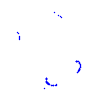
Particle: kaon